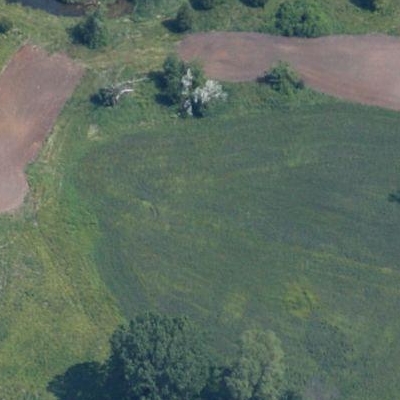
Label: Grass